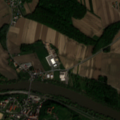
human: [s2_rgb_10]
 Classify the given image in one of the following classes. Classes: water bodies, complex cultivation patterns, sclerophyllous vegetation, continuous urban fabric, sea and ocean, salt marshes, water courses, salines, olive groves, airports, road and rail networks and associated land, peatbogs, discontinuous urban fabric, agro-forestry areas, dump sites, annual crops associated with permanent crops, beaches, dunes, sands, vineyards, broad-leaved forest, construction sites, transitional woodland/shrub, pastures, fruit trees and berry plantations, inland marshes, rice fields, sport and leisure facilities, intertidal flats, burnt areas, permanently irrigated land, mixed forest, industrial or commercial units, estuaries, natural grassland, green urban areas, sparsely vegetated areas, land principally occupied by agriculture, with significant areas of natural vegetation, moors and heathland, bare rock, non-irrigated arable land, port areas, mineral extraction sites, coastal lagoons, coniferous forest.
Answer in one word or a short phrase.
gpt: discontinuous urban fabric, non-irrigated arable land, land principally occupied by agriculture, with significant areas of natural vegetation, broad-leaved forest, mixed forest, water courses